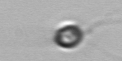
Label: flagellate